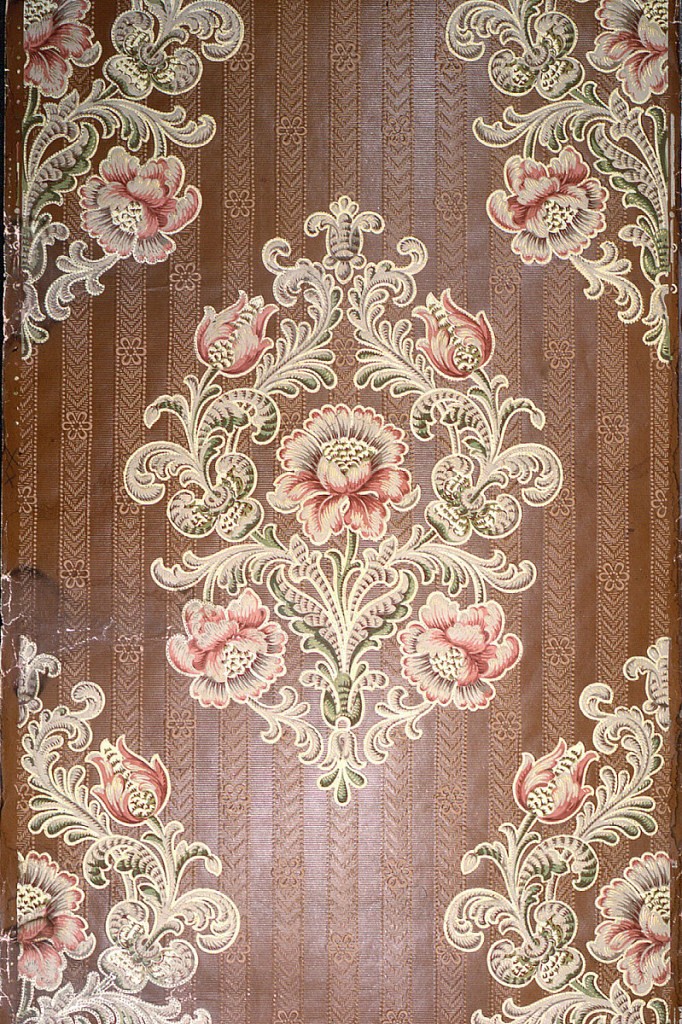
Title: Sidewall
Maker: Zuber & Cie, Rixheim, Alsace, France, founded 1797
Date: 1875–1900
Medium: block-printed and embossed paper
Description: Floral medallion in red, cream and green, over brown weave-like stripe on brown satin ground.